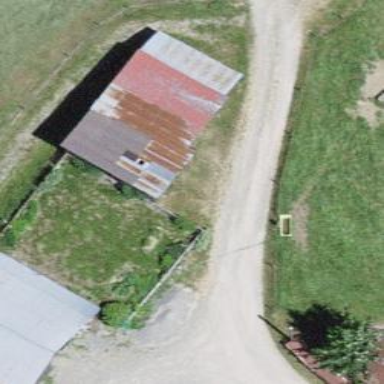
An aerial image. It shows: Rural barn.